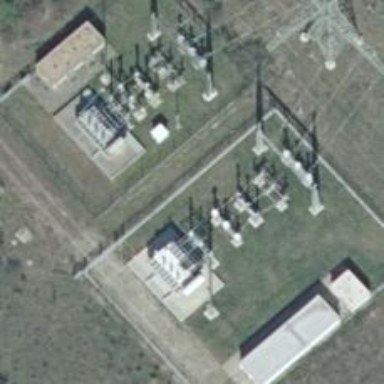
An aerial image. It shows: Three power lines with cables.